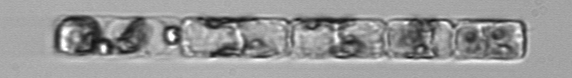
Label: Guinardia_delicatula_TAG_internal_parasite